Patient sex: M
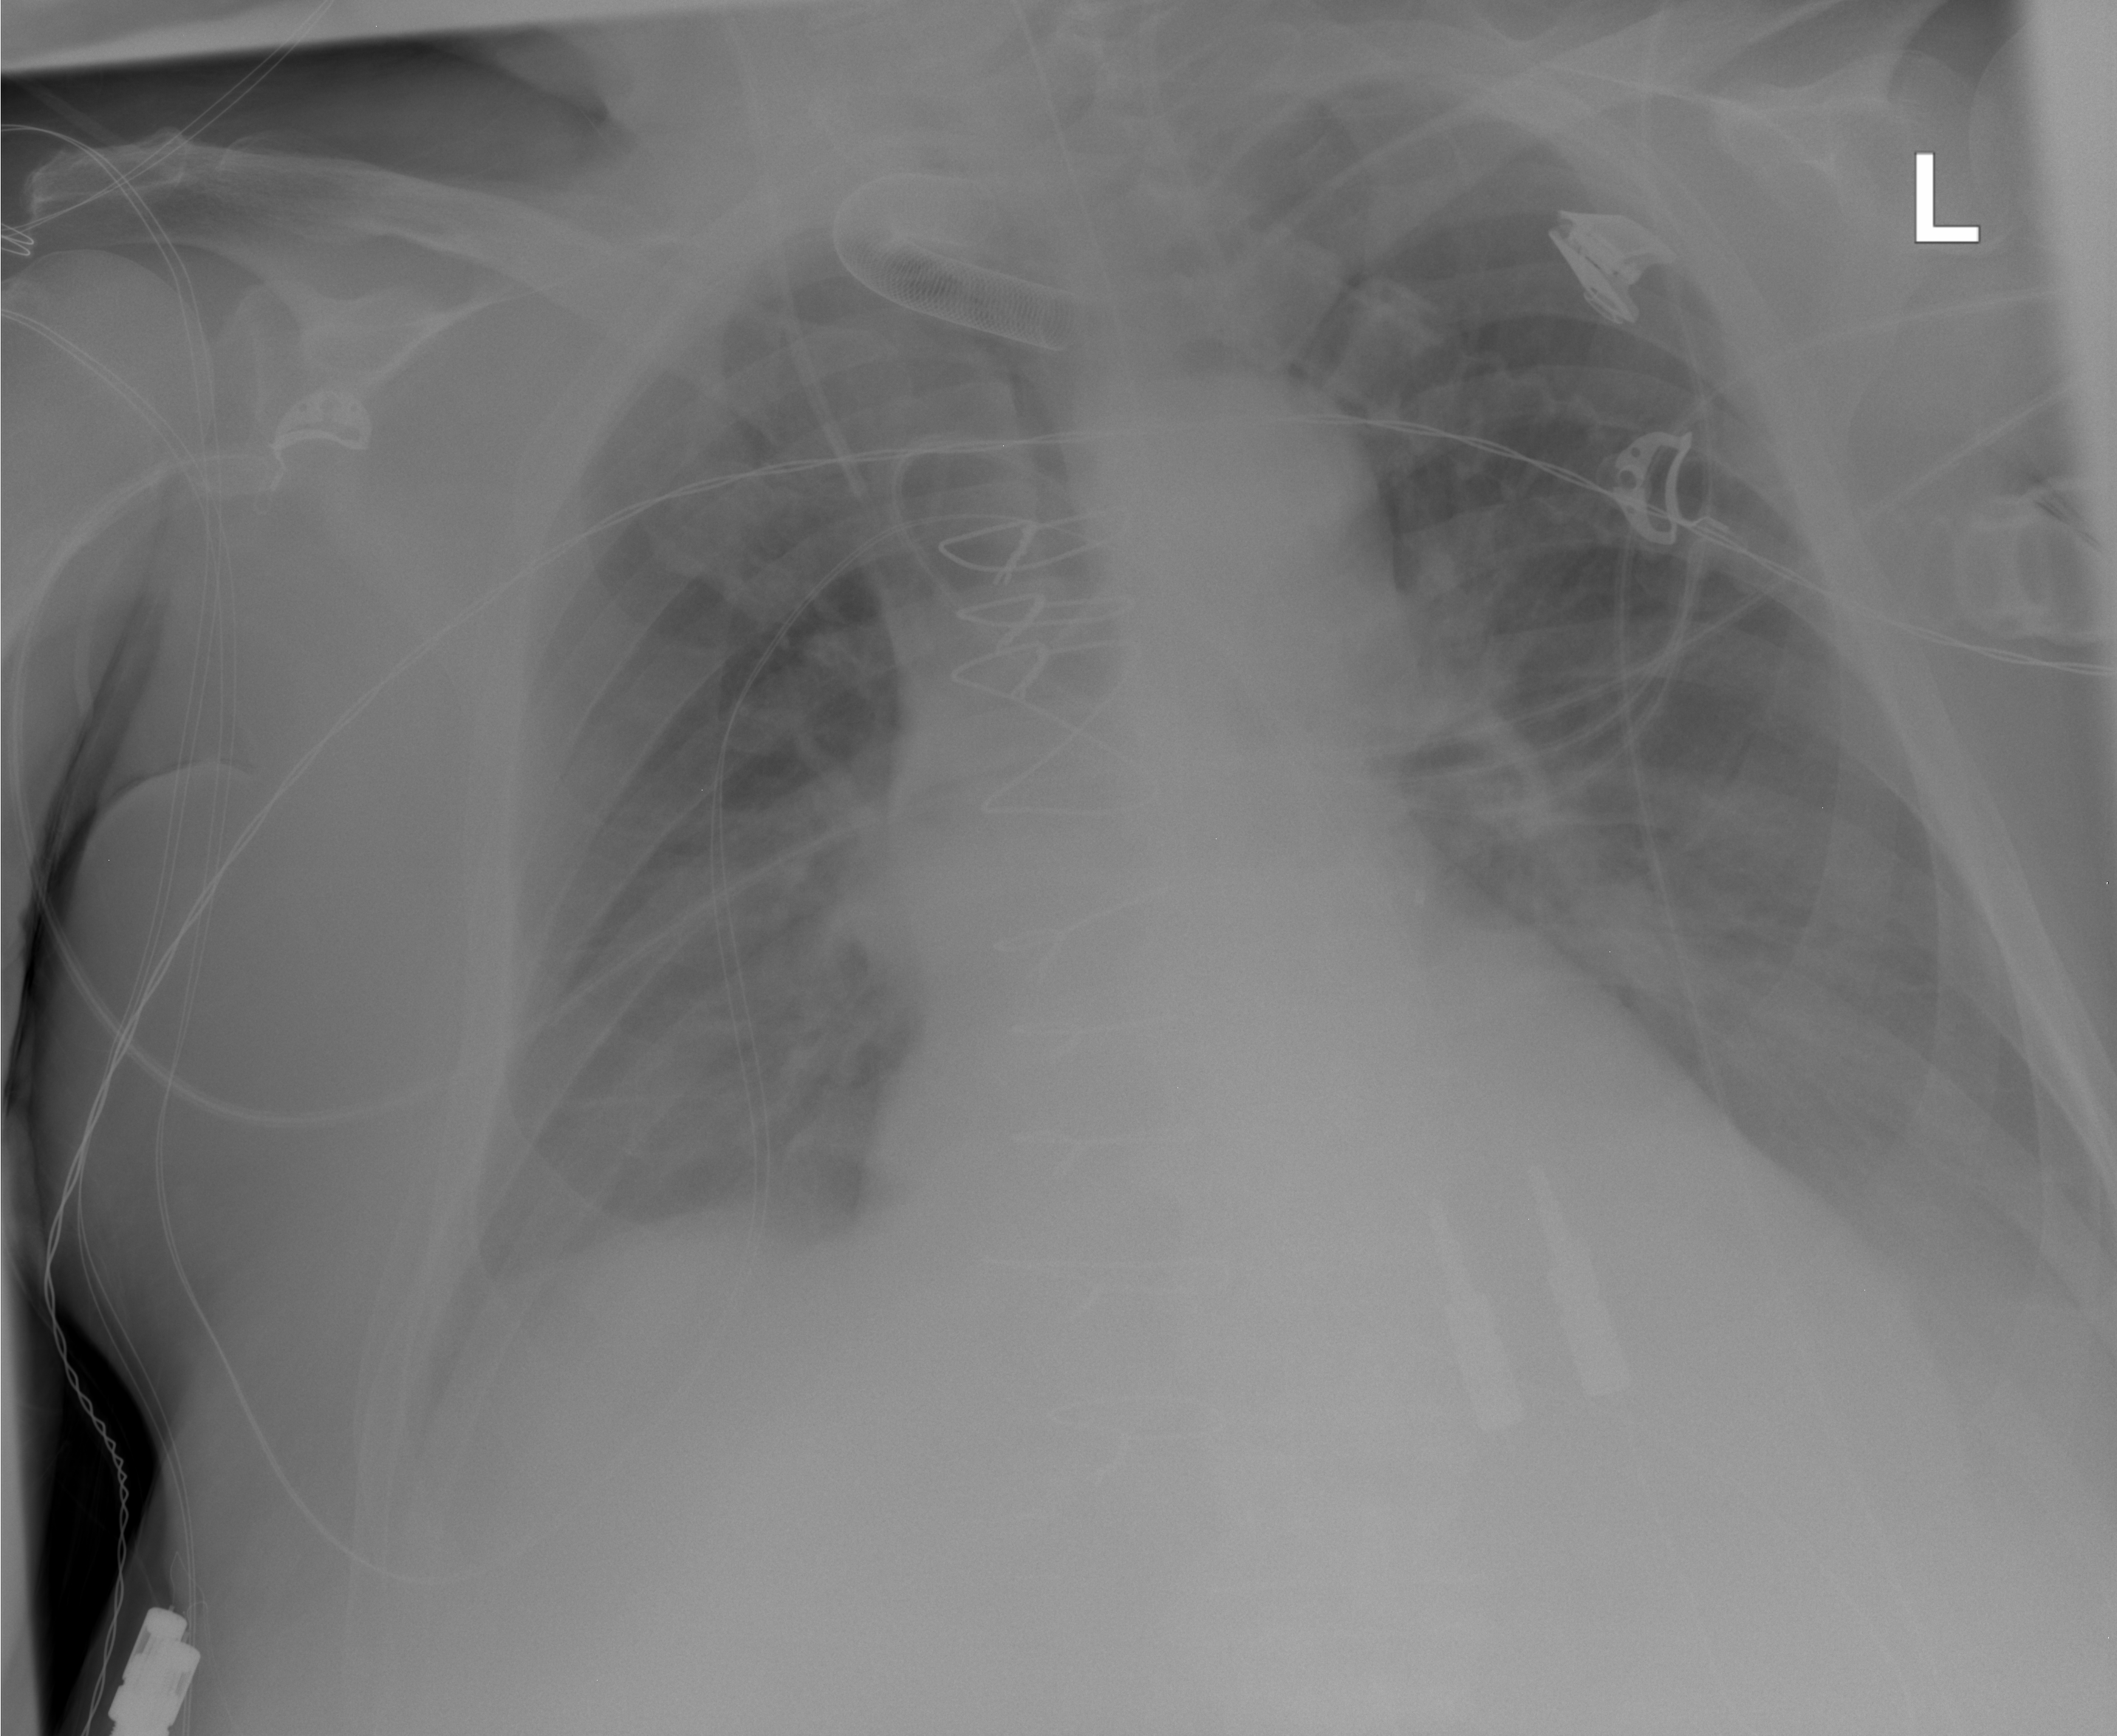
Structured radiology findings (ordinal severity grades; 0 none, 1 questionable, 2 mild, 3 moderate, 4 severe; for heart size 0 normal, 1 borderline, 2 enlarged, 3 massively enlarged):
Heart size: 1
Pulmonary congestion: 2
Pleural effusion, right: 2
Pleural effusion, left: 2
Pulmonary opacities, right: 2
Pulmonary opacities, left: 0
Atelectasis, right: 2
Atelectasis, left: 2